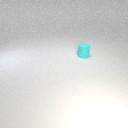
small cyan rubber cylinder